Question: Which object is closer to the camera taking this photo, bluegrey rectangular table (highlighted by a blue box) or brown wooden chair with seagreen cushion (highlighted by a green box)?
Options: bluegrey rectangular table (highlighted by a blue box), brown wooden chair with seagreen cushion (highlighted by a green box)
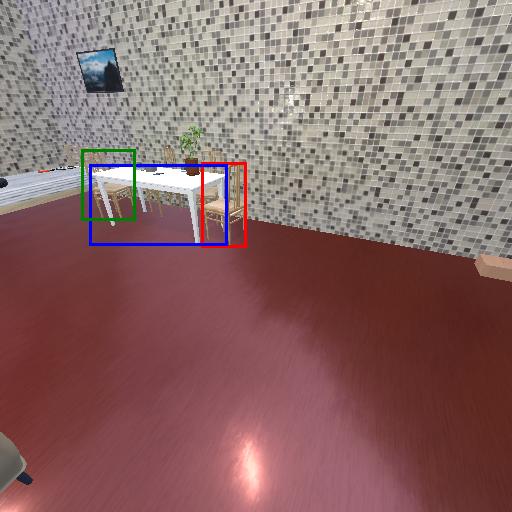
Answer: bluegrey rectangular table (highlighted by a blue box)